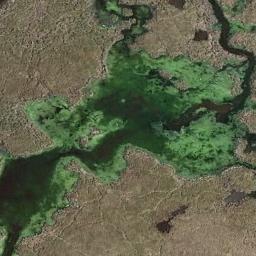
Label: wetland